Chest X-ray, AP view. Patient: 53 years old, sex F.
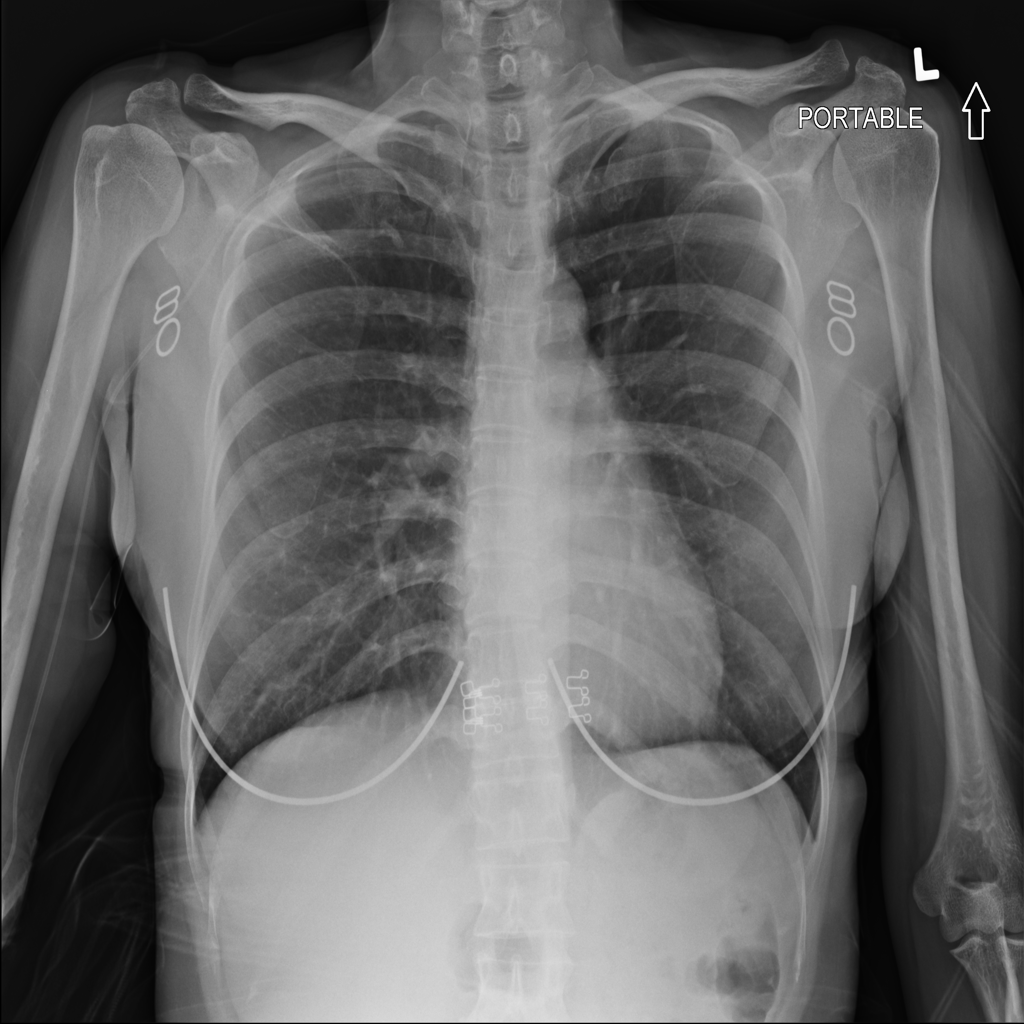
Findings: No Finding